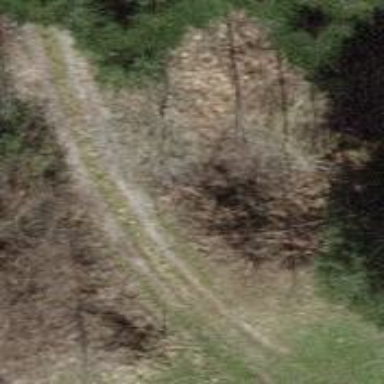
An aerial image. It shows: Culvert tunnel.